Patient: sex M, age 49
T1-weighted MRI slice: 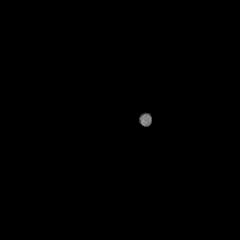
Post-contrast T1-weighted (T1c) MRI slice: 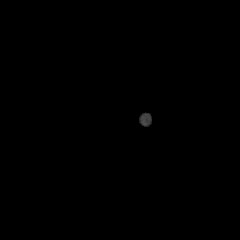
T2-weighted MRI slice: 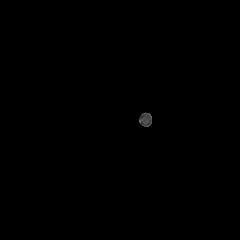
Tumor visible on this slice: no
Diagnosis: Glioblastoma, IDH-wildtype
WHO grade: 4